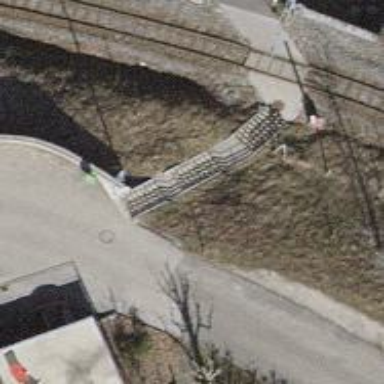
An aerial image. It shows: Road with steps.